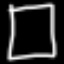
Label: square